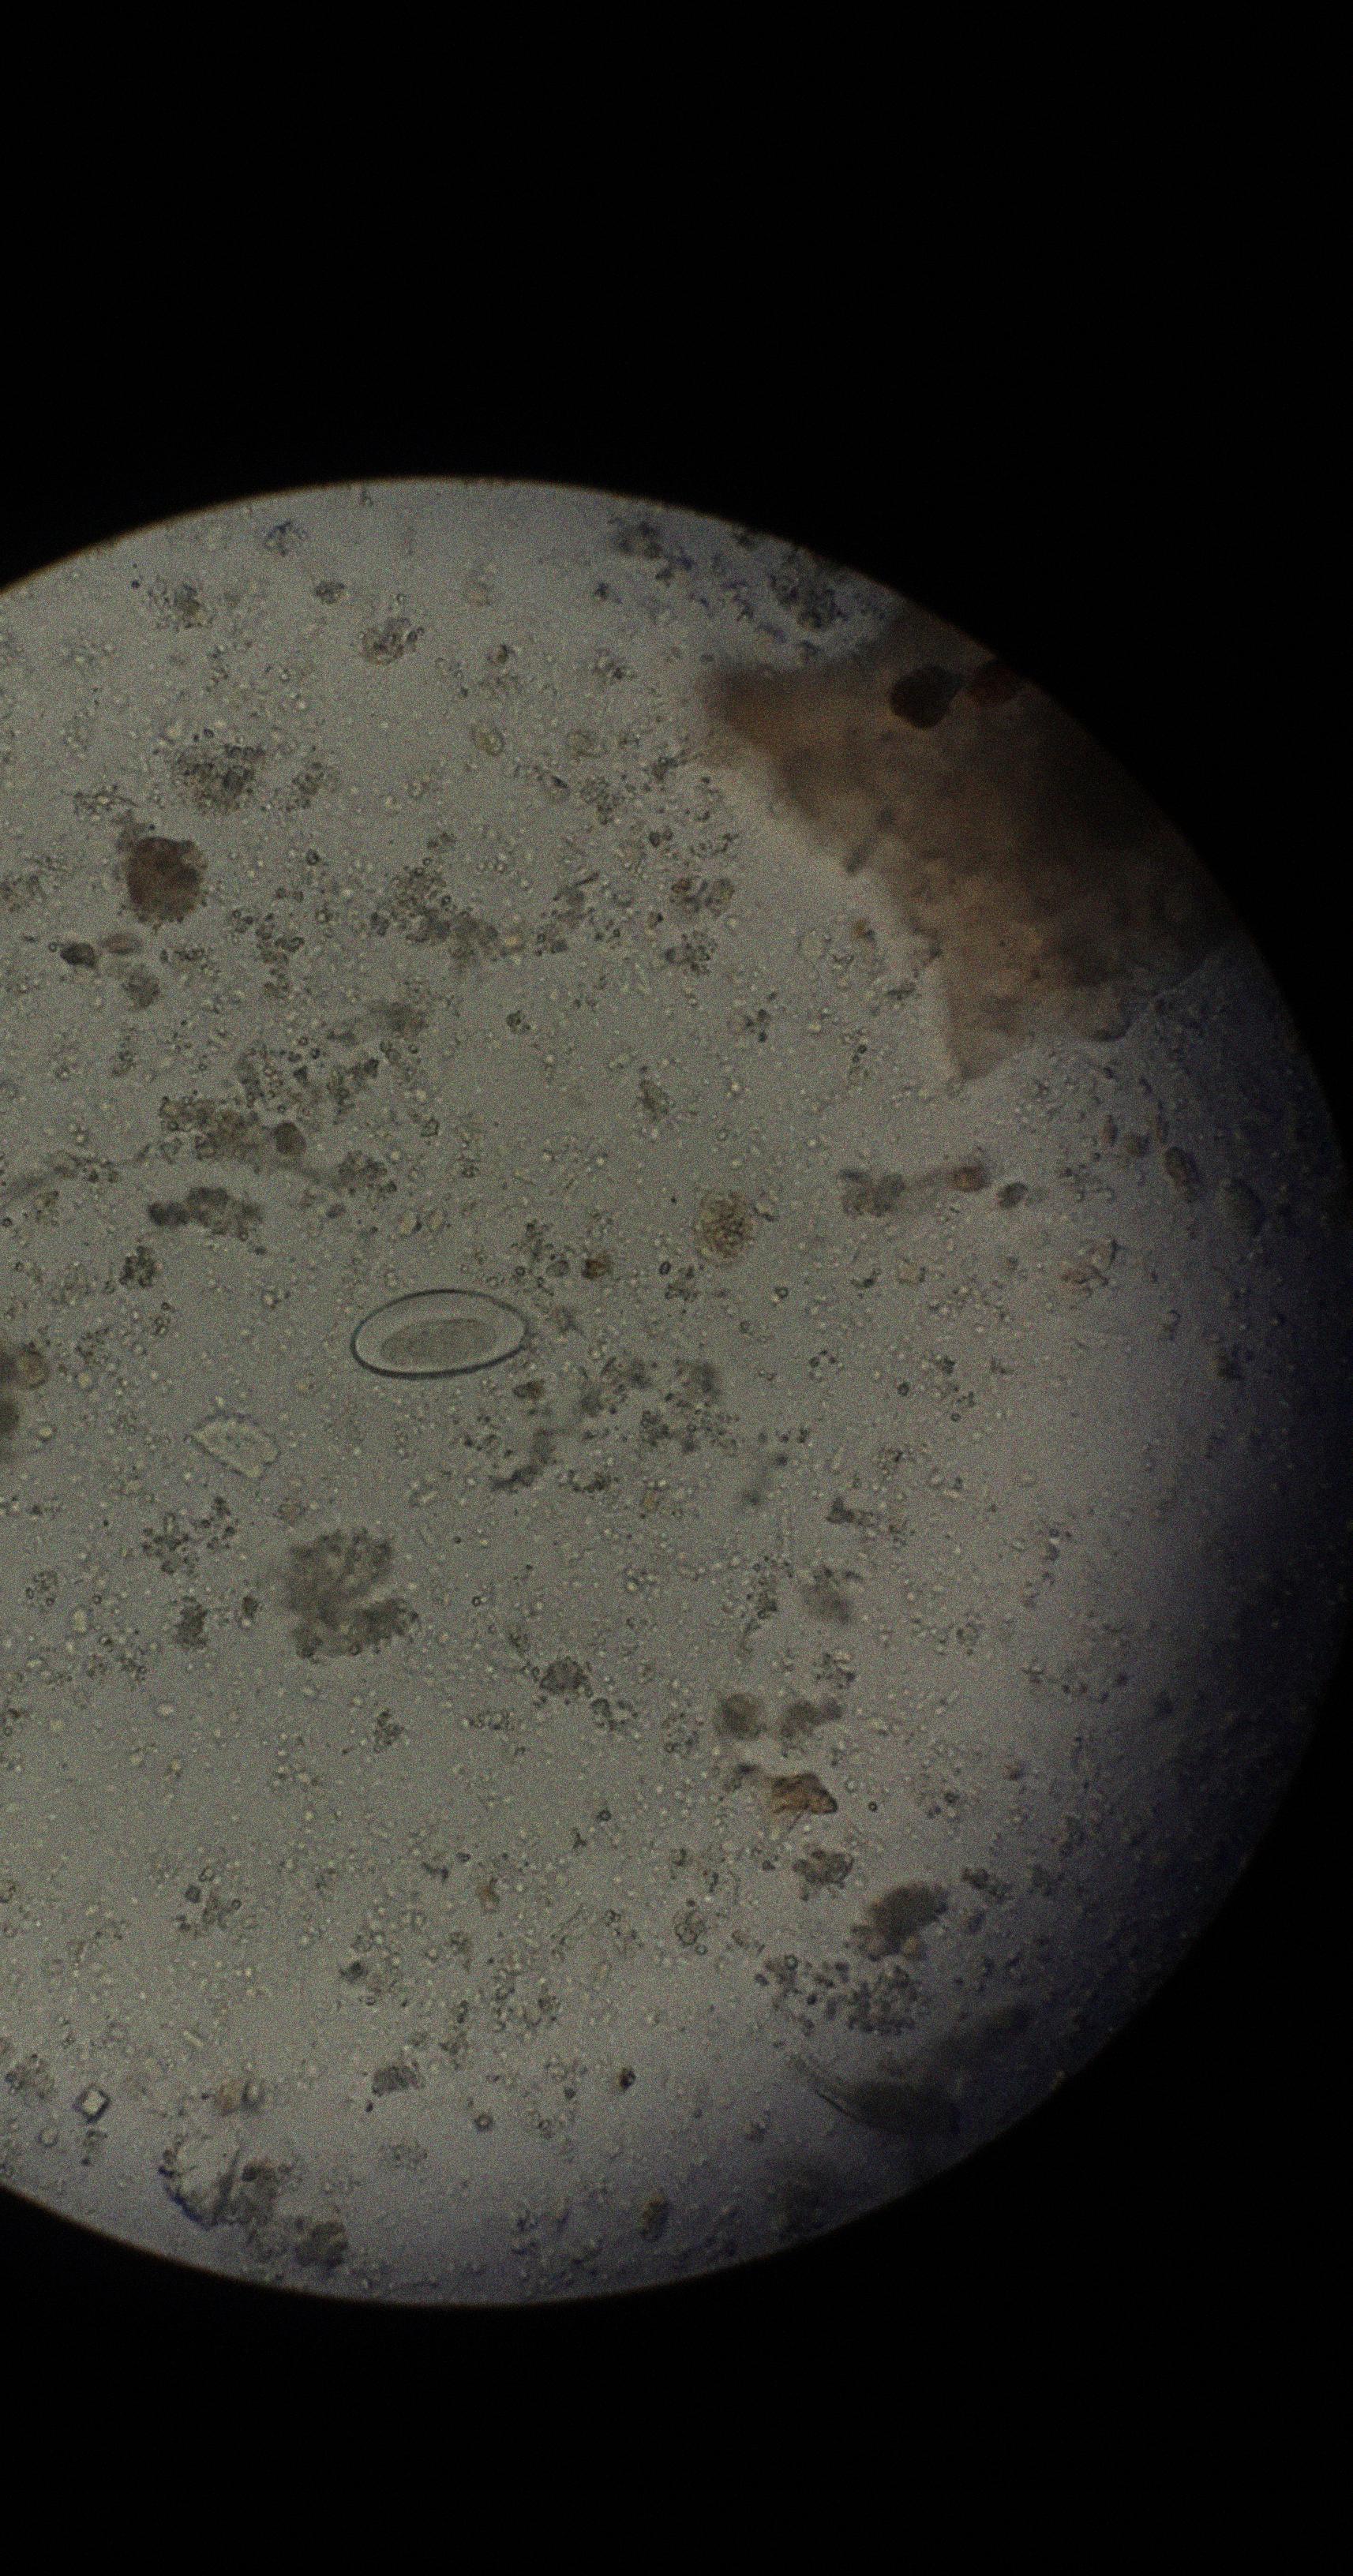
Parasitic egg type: Enterobius vermicularis